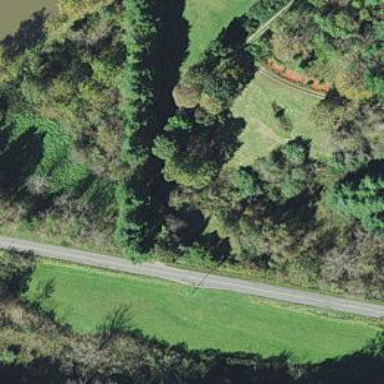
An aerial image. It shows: Culvert tunnel.